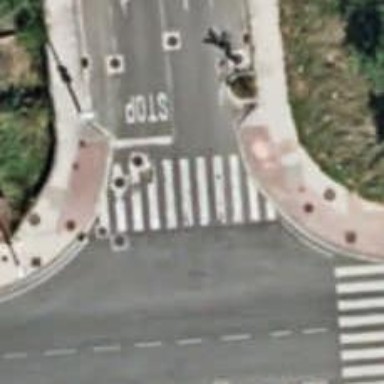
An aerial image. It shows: Uncontrolled road crossing.